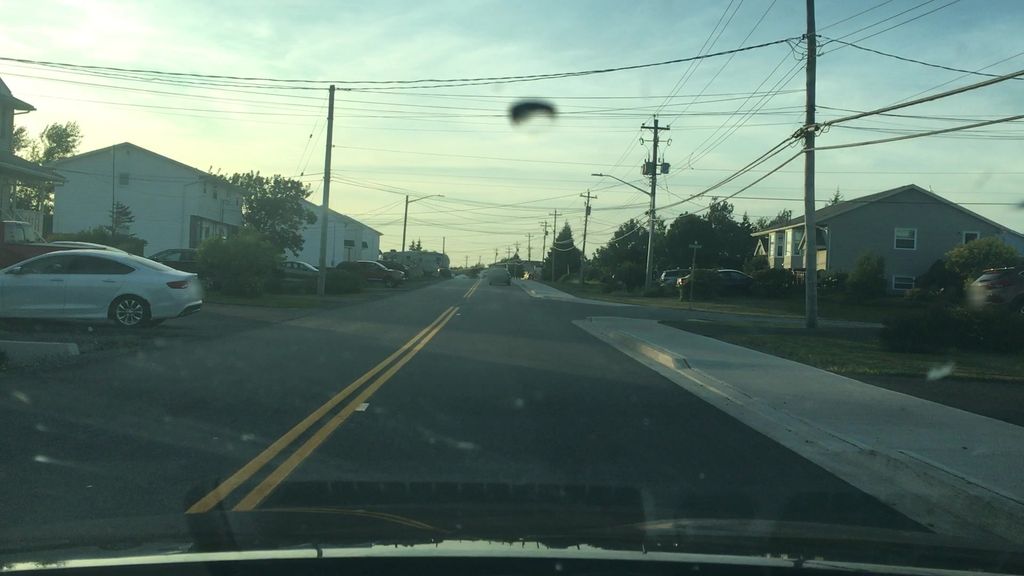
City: halifax